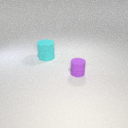
large cyan rubber cylinder behind small purple rubber cylinder